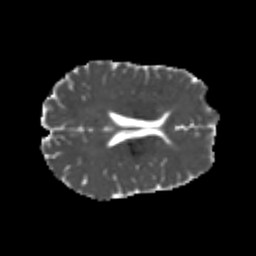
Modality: MD
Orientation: axial
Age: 21
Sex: male
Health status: healthy
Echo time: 0.074 s